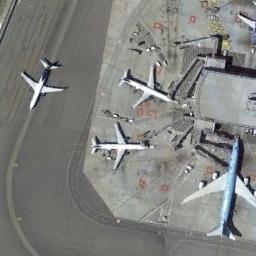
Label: airplane